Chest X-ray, PA view. Patient: 34 years old, sex F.
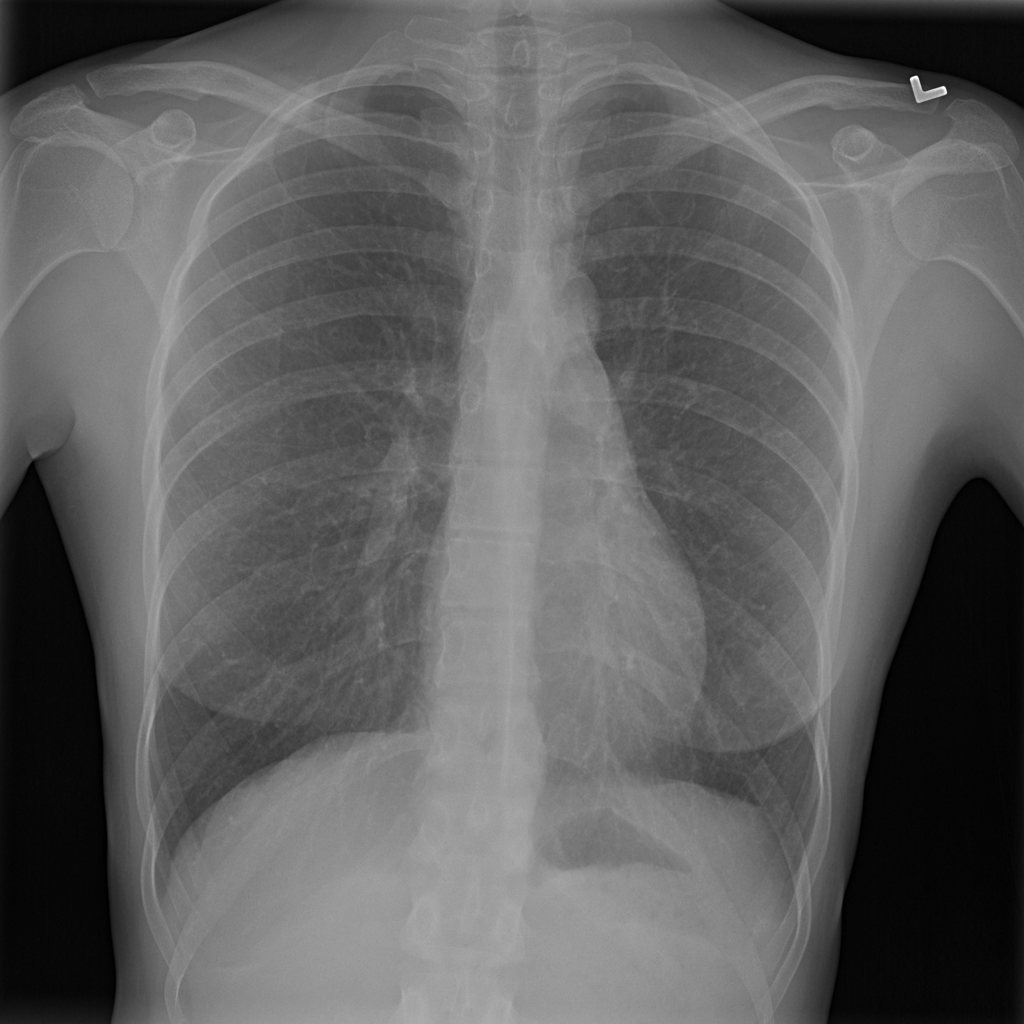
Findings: No Finding